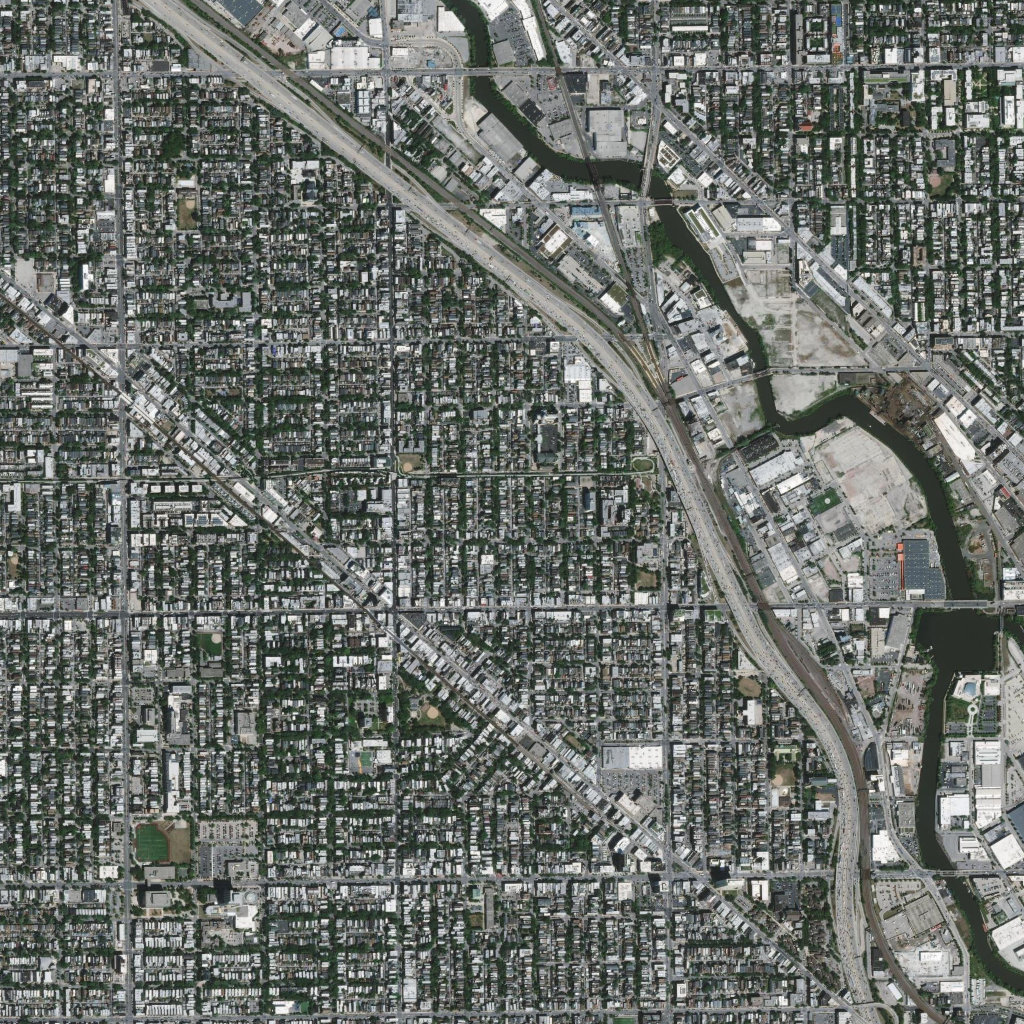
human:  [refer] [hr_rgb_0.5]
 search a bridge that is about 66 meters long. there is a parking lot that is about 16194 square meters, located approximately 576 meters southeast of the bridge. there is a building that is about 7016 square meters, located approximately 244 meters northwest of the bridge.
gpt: <box>[[73, 35, 75, 37, 0]]</box>